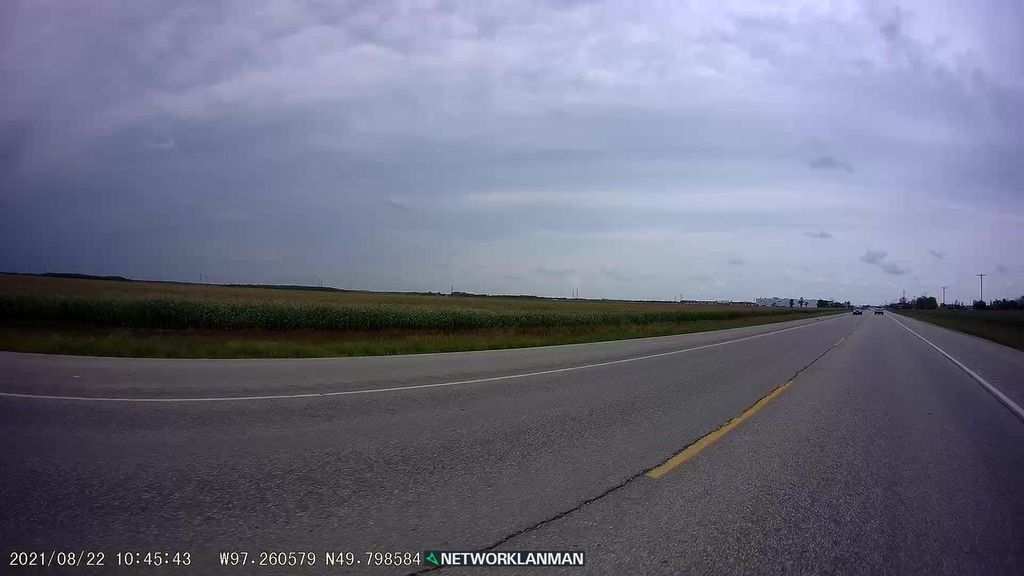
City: winnipeg